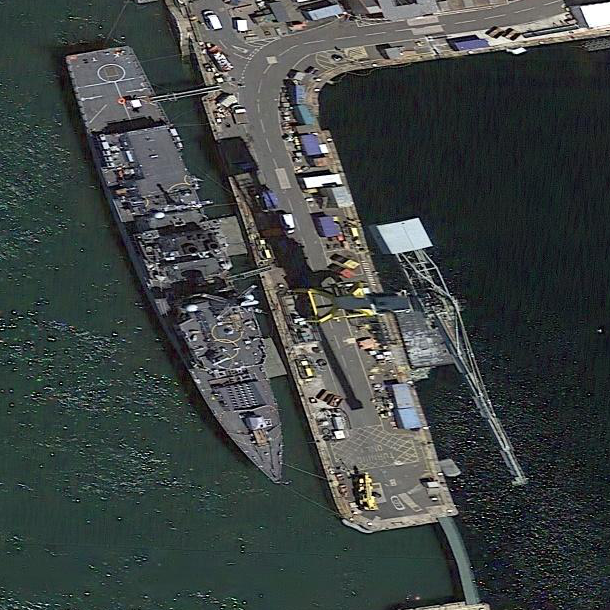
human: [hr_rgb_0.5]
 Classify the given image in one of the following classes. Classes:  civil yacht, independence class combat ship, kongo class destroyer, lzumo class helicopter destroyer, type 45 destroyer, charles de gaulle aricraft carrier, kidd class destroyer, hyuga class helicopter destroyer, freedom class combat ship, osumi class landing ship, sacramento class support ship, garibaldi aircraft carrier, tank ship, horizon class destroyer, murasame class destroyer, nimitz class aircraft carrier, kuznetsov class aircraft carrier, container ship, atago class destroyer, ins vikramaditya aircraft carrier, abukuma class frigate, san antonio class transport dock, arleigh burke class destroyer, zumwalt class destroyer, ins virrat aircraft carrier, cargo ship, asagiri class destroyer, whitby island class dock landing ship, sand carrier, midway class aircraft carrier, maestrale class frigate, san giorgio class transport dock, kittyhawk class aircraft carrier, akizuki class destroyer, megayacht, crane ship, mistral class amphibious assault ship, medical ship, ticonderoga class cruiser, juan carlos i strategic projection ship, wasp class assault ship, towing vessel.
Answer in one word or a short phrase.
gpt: Type 45 destroyer